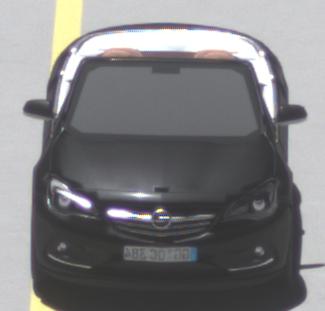
Make: Opel
Model: Cascada 1.4 Turbo
Detailed model: Cascada
Model produced from: 2013/03
Model produced until: 2015/01
Doors: 2
Color: black
Road condition: dry road
Daytime: midday
Contrast: high contrast